七年级 · 计数
（2021$\cdot$江西九年级其他模拟） 2020 年中考阅卷期间, 某教师对某省中考数学试卷中一道概率题的得分情况进行了统计分析. 他随机记录了部分学生的得分情况, 并绘制了两幅统计图表 (表和图).试根据图表中的信息解答下列问题.

| 得分 | 人数统计 | 百分比/\% |
| :---: | :---: | :---: |
| 0 | $a$ | 40 |
| 1 | 2 | $b$ |
| 2 | 3 |  |
| 3 | 2 |  |
| 4 | 10 | $c$ |
| 5 | 8 |  |
| 6 | 275 |  |

(1) 该次分析统计中, 样本的总体个数是

（2）上述人数统计表中， $a$ 的值为 \$ \qquad \$ ,$b$ 的值为 \$ \qquad \$ , $c$ 的值为 \$ \qquad \$ ;

（3）在扇形统计图中, 圆心角 $\alpha$ 的度数为 \$ \qquad \$ ,$\beta$ 的度数为 \$ \qquad \$ ;

（4） 2020 年中考, 该省约有 49 万学生参加, 试估计该省此题得 6 分的学生共有多少人?

得1-5分
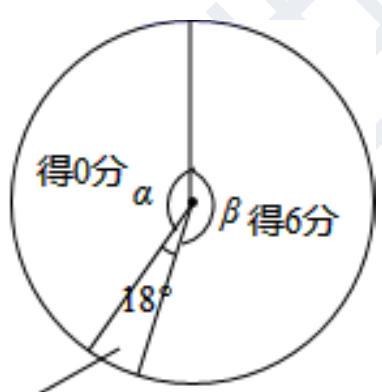
答案: （1） $500 ;$ （2） $200,0.4,55$; （3） $144^{\circ}, 198^{\circ}$; （4） 26.95 万

【分析】(1) 先求出 $1-5$ 分的总人数, 再根据此种情况在扇形统计图中占 $18^{\circ}$ 即可得出总人数;

(2) 根据得 0 分的人数占 $40 \%$ 可得出 $a$ 的值, 再由 3 分的人数求出 $b$ 的值, 同理得出 $c$ 的值;根据得 0 分与得 6 分人数所占的百分比即可得出结论; (4) 根据得 0 分人数的百分比可得出结论.
【详解】解: $\because 2+3+2+10+8=25, \therefore 25 \div \frac{18^{\circ}}{360^{\circ}}=500$. 故答案为: 500 ;

(2) $\because$ 得 0 分的人数占 $40 \%, \quad \therefore a=40 \% \times 500=200$;

$\because$ 得 3 分的人数有 2 人, $\therefore b \%=\frac{2}{500} \times 100 \%=0.4 \%$, 即 $b=0.4$;

$\because$ 得 6 分的有 275 人, $\therefore c=\frac{275}{500} \times 100=55$. 故答案为: $200,0.4,55$;

(3) $\alpha=40 \% \times 360^{\circ}=144^{\circ}, \beta=55 \% \times 360=198^{\circ}$. 故答案为: $144^{\circ}, 198^{\circ}$;

(4) 因为 $49 \times 55 \%=26.95$, 所以估计 2020 年中考全省概率题得 0 分的学生共有 26.95 万.
解析: （1） $500 ;$ （2） $200,0.4,55$; （3） $144^{\circ}, 198^{\circ}$; （4） 26.95 万

【分析】(1) 先求出 $1-5$ 分的总人数, 再根据此种情况在扇形统计图中占 $18^{\circ}$ 即可得出总人数;

(2) 根据得 0 分的人数占 $40 \%$ 可得出 $a$ 的值, 再由 3 分的人数求出 $b$ 的值, 同理得出 $c$ 的值;根据得 0 分与得 6 分人数所占的百分比即可得出结论; (4) 根据得 0 分人数的百分比可得出结论.
【详解】解: $\because 2+3+2+10+8=25, \therefore 25 \div \frac{18^{\circ}}{360^{\circ}}=500$. 故答案为: 500 ;

(2) $\because$ 得 0 分的人数占 $40 \%, \quad \therefore a=40 \% \times 500=200$;

$\because$ 得 3 分的人数有 2 人, $\therefore b \%=\frac{2}{500} \times 100 \%=0.4 \%$, 即 $b=0.4$;

$\because$ 得 6 分的有 275 人, $\therefore c=\frac{275}{500} \times 100=55$. 故答案为: $200,0.4,55$;

(3) $\alpha=40 \% \times 360^{\circ}=144^{\circ}, \beta=55 \% \times 360=198^{\circ}$. 故答案为: $144^{\circ}, 198^{\circ}$;

(4) 因为 $49 \times 55 \%=26.95$, 所以估计 2020 年中考全省概率题得 0 分的学生共有 26.95 万.

【点睛】本题考查的是扇形统计图, 扇形统计图是用整个圆表示总数, 用圆内各个扇形的大小表示各部分数量占总数的百分数, 通过扇形统计图可以很清楚的表示出各部分数量与总数之间的关系, 用整个圆的面积表示总数（单位 1），用圆的扇形面积表示各部分占总数的百分数.